Question: How can I get a memory map in Windbg similar to Ollydbg's memory map functionality? I want to see a list of the address space sequentially showing what is loaded into each range, ideally with memory protections indicated. Here is a screen shot of Ollydbg's memory map:

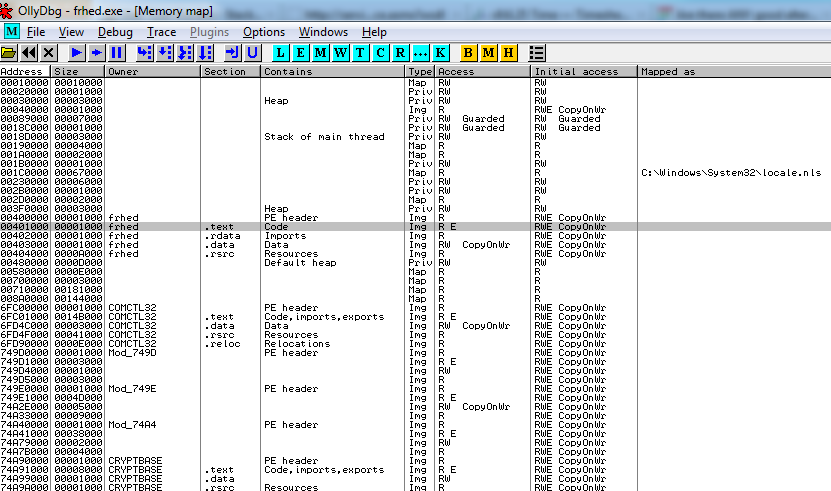
Answer: '!address' displays exactly this information. It works in both user mode and kernel mode. Example for user mode process:
'''
0:000> !address
BaseAddress EndAddress+1 RegionSize Type State Protect Usage
------------------------------------------------------------------------------------------------------------------------
+ 0'<PHONE> 0'7ffe0000 0'7ffe0000 MEM_FREE PAGE_NOACCESS Free
+ 0'7ffe0000 0'7ffe1000 0'<PHONE> MEM_PRIVATE MEM_COMMIT PAGE_READONLY Other [User Shared Data]
0'7ffe1000 0'7fff0000 0'0000f000 MEM_PRIVATE MEM_RESERVE
+ 0'7fff0000 db'475a0000 da'c75b0000 MEM_FREE PAGE_NOACCESS Free
+ db'475a0000 db'475b0000 0'<PHONE> MEM_MAPPED MEM_COMMIT PAGE_READWRITE Heap [ID: 1; Handle: 000000db475a0000; Type: Segment]
+ db'475b0000 db'475c0000 0'<PHONE> MEM_FREE PAGE_NOACCESS Free
+ db'475c0000 db'475cf000 0'0000f000 MEM_MAPPED MEM_COMMIT PAGE_READONLY Other [API Set Map]
+ db'475cf000 db'475d0000 0'<PHONE> MEM_FREE PAGE_NOACCESS Free
+ db'475d0000 db'475d1000 0'<PHONE> MEM_PRIVATE MEM_RESERVE Stack [~0; 2a7c.19a8]
db'475d1000 db'475d4000 0'<PHONE> MEM_PRIVATE MEM_COMMIT PAGE_READWRITE|PAGE_GUARD Stack [~0; 2a7c.19a8]
db'475d4000 db'476d0000 0'000fc000 MEM_PRIVATE MEM_COMMIT PAGE_READWRITE Stack [~0; 2a7c.19a8]
+ db'476d0000 db'476d4000 0'<PHONE> MEM_MAPPED MEM_COMMIT PAGE_READONLY Other [System Default Activation Context Data]
+ db'476d4000 db'476e0000 0'0000c000 MEM_FREE PAGE_NOACCESS Free
+ db'476e0000 db'476e1000 0'<PHONE> MEM_MAPPED MEM_COMMIT PAGE_READONLY Other [Activation Context Data]
+ db'476e1000 db'476f0000 0'0000f000 MEM_FREE PAGE_NOACCESS Free
+ db'476f0000 db'476f2000 0'<PHONE> MEM_PRIVATE MEM_COMMIT PAGE_READWRITE
+ db'476f2000 db'47700000 0'0000e000 MEM_FREE PAGE_NOACCESS Free
+ db'47700000 db'4777e000 0'0007e000 MEM_MAPPED MEM_COMMIT PAGE_READONLY MappedFile "\Device\HarddiskVolume2\Windows\System32\locale.nls"
+ db'4777e000 db'478c0000 0'<PHONE> MEM_FREE PAGE_NOACCESS Free
+ db'478c0000 db'478c6000 0'<PHONE> MEM_PRIVATE MEM_COMMIT PAGE_READWRITE Heap [ID: 0; Handle: 000000db478c0000; Type: Segment]
db'478c6000 db'479bf000 0'000f9000 MEM_PRIVATE MEM_RESERVE Heap [ID: 0; Handle: 000000db478c0000; Type: Segment]
db'479bf000 db'479c0000 0'<PHONE> MEM_PRIVATE MEM_RESERVE
+ db'479c0000 7ff7'3e0a0000 7f1b'f66e0000 MEM_FREE PAGE_NOACCESS Free
+ 7ff7'3e0a0000 7ff7'3e0a5000 0'<PHONE> MEM_MAPPED MEM_COMMIT PAGE_READONLY Other [Read Only Shared Memory]
7ff7'3e0a5000 7ff7'3e1a0000 0'000fb000 MEM_MAPPED MEM_RESERVE MappedFile "PageFile"
+ 7ff7'3e1a0000 7ff7'3e1c3000 0'<PHONE> MEM_MAPPED MEM_COMMIT PAGE_READONLY Other [NLS Tables]
+ 7ff7'3e1c3000 7ff7'3e1c8000 0'<PHONE> MEM_FREE PAGE_NOACCESS Free
+ 7ff7'3e1c8000 7ff7'3e1c9000 0'<PHONE> MEM_PRIVATE MEM_COMMIT PAGE_READWRITE PEB [2a7c]
+ 7ff7'3e1c9000 7ff7'3e1ce000 0'<PHONE> MEM_FREE PAGE_NOACCESS Free
+ 7ff7'3e1ce000 7ff7'3e1d0000 0'<PHONE> MEM_PRIVATE MEM_COMMIT PAGE_READWRITE TEB [~0; 2a7c.19a8]
+ 7ff7'3e1d0000 7ff7'3f0f0000 0'00f20000 MEM_FREE PAGE_NOACCESS Free
+ 7ff7'3f0f0000 7ff7'3f0f1000 0'<PHONE> MEM_IMAGE MEM_COMMIT PAGE_READONLY Image [cmd; "cmd.exe"]
7ff7'3f0f1000 7ff7'3f11d000 0'0002c000 MEM_IMAGE MEM_COMMIT PAGE_EXECUTE_READ Image [cmd; "cmd.exe"]
7ff7'3f11d000 7ff7'3f11e000 0'<PHONE> MEM_IMAGE MEM_COMMIT PAGE_READWRITE Image [cmd; "cmd.exe"]
7ff7'3f11e000 7ff7'3f13a000 0'0001c000 MEM_IMAGE MEM_COMMIT PAGE_WRITECOPY Image [cmd; "cmd.exe"]
7ff7'3f13a000 7ff7'3f14b000 0'<PHONE> MEM_IMAGE MEM_COMMIT PAGE_READONLY Image [cmd; "cmd.exe"]
+ 7ff7'3f14b000 7ffd'<PHONE> 5'c87d5000 MEM_FREE PAGE_NOACCESS Free
+ 7ffd'<PHONE> 7ffd'<PHONE> 0'<PHONE> MEM_IMAGE MEM_COMMIT PAGE_READONLY Image [KERNELBASE; "C:\Windows\system32\KERNELBASE.dll"]
7ffd'<PHONE> 7ffd'07a0e000 0'000ed000 MEM_IMAGE MEM_COMMIT PAGE_EXECUTE_READ Image [KERNELBASE; "C:\Windows\system32\KERNELBASE.dll"]
7ffd'07a0e000 7ffd'07a11000 0'<PHONE> MEM_IMAGE MEM_COMMIT PAGE_READWRITE Image [KERNELBASE; "C:\Windows\system32\KERNELBASE.dll"]
7ffd'07a11000 7ffd'07a12000 0'<PHONE> MEM_IMAGE MEM_COMMIT PAGE_WRITECOPY Image [KERNELBASE; "C:\Windows\system32\KERNELBASE.dll"]
7ffd'07a12000 7ffd'07a2f000 0'0001d000 MEM_IMAGE MEM_COMMIT PAGE_READONLY Image [KERNELBASE; "C:\Windows\system32\KERNELBASE.dll"]
+ 7ffd'07a2f000 7ffd'07c60000 0'<PHONE> MEM_FREE PAGE_NOACCESS Free
+ 7ffd'07c60000 7ffd'07c61000 0'<PHONE> MEM_IMAGE MEM_COMMIT PAGE_READONLY Image [KERNEL32; "C:\Windows\system32\KERNEL32.DLL"]
7ffd'07c61000 7ffd'07d73000 0'<PHONE> MEM_IMAGE MEM_COMMIT PAGE_EXECUTE_READ Image [KERNEL32; "C:\Windows\system32\KERNEL32.DLL"]
7ffd'07d73000 7ffd'07d74000 0'<PHONE> MEM_IMAGE MEM_COMMIT PAGE_READWRITE Image [KERNEL32; "C:\Windows\system32\KERNEL32.DLL"]
7ffd'07d74000 7ffd'07d75000 0'<PHONE> MEM_IMAGE MEM_COMMIT PAGE_WRITECOPY Image [KERNEL32; "C:\Windows\system32\KERNEL32.DLL"]
7ffd'07d75000 7ffd'07d99000 0'<PHONE> MEM_IMAGE MEM_COMMIT PAGE_READONLY Image [KERNEL32; "C:\Windows\system32\KERNEL32.DLL"]
+ 7ffd'07d99000 7ffd'<PHONE> 0'<PHONE> MEM_FREE PAGE_NOACCESS Free
+ 7ffd'<PHONE> 7ffd'<PHONE> 0'<PHONE> MEM_IMAGE MEM_COMMIT PAGE_READONLY Image [msvcrt; "C:\Windows\system32\msvcrt.dll"]
7ffd'<PHONE> 7ffd'0828f000 0'0008e000 MEM_IMAGE MEM_COMMIT PAGE_EXECUTE_READ Image [msvcrt; "C:\Windows\system32\msvcrt.dll"]
7ffd'0828f000 7ffd'<PHONE> 0'<PHONE> MEM_IMAGE MEM_COMMIT PAGE_READWRITE Image [msvcrt; "C:\Windows\system32\msvcrt.dll"]
7ffd'<PHONE> 7ffd'<PHONE> 0'<PHONE> MEM_IMAGE MEM_COMMIT PAGE_WRITECOPY Image [msvcrt; "C:\Windows\system32\msvcrt.dll"]
7ffd'<PHONE> 7ffd'0829f000 0'0000b000 MEM_IMAGE MEM_COMMIT PAGE_READONLY Image [msvcrt; "C:\Windows\system32\msvcrt.dll"]
7ffd'0829f000 7ffd'082a1000 0'<PHONE> MEM_IMAGE MEM_COMMIT PAGE_EXECUTE Image [msvcrt; "C:\Windows\system32\msvcrt.dll"]
7ffd'082a1000 7ffd'082a7000 0'<PHONE> MEM_IMAGE MEM_COMMIT PAGE_READONLY Image [msvcrt; "C:\Windows\system32\msvcrt.dll"]
+ 7ffd'082a7000 7ffd'0a3d0000 0'<PHONE> MEM_FREE PAGE_NOACCESS Free
+ 7ffd'0a3d0000 7ffd'0a3d1000 0'<PHONE> MEM_IMAGE MEM_COMMIT PAGE_READONLY Image [ntdll; "ntdll.dll"]
7ffd'0a3d1000 7ffd'0a4f9000 0'<PHONE> MEM_IMAGE MEM_COMMIT PAGE_EXECUTE_READ Image [ntdll; "ntdll.dll"]
7ffd'0a4f9000 7ffd'0a4fa000 0'<PHONE> MEM_IMAGE MEM_COMMIT PAGE_READWRITE Image [ntdll; "ntdll.dll"]
7ffd'0a4fa000 7ffd'0a4fc000 0'<PHONE> MEM_IMAGE MEM_COMMIT PAGE_WRITECOPY Image [ntdll; "ntdll.dll"]
7ffd'0a4fc000 7ffd'0a502000 0'<PHONE> MEM_IMAGE MEM_COMMIT PAGE_READWRITE Image [ntdll; "ntdll.dll"]
7ffd'0a502000 7ffd'0a510000 0'0000e000 MEM_IMAGE MEM_COMMIT PAGE_READONLY Image [ntdll; "ntdll.dll"]
7ffd'0a510000 7ffd'0a511000 0'<PHONE> MEM_IMAGE MEM_COMMIT PAGE_EXECUTE Image [ntdll; "ntdll.dll"]
7ffd'0a511000 7ffd'0a579000 0'<PHONE> MEM_IMAGE MEM_COMMIT PAGE_READONLY Image [ntdll; "ntdll.dll"]
+ 7ffd'0a579000 7fff'fffe0000 2'f5a67000 MEM_FREE PAGE_NOACCESS Free
+ 7fff'fffe0000 7fff'ffff0000 0'<PHONE> MEM_PRIVATE MEM_RESERVE PAGE_NOACCESS
'''